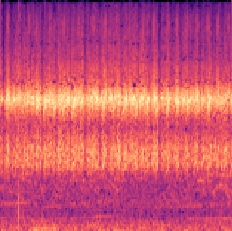
Sound class: Frog